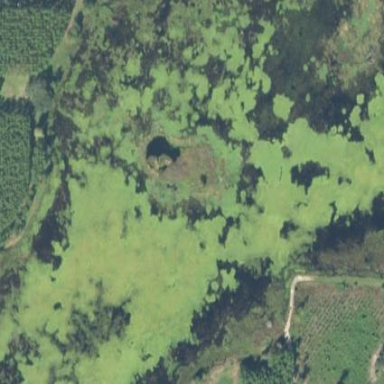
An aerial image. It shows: Wetland area characterized by wet meadow.